Field crop: maize
Growth stage: 2
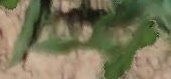
Species: maize